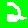
Digit: 2